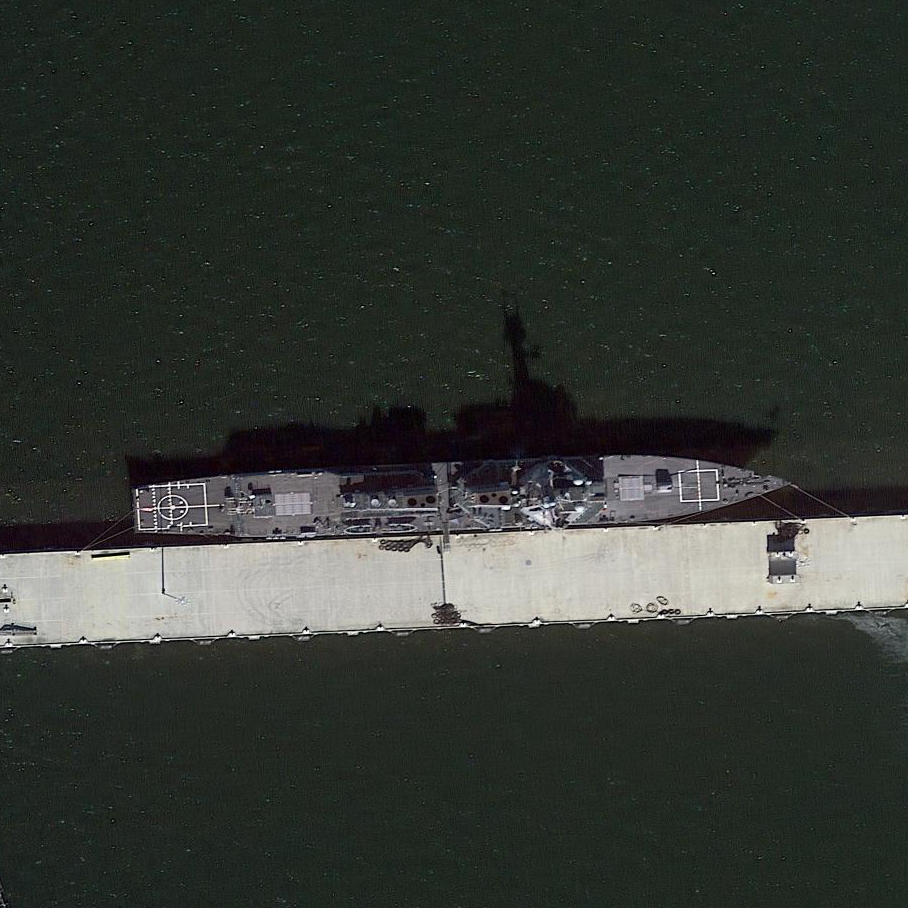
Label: destroyer